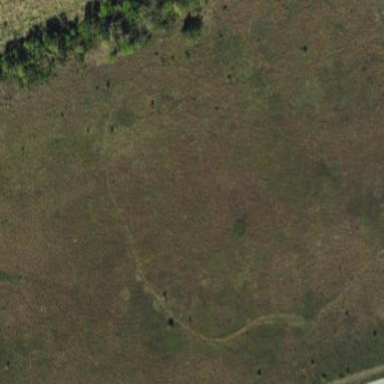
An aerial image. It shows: Beautiful prairie with lush grassland.